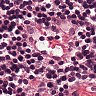
Metastatic tissue present: no